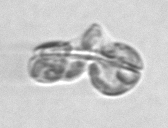
Label: Karenia